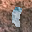
Label: 1